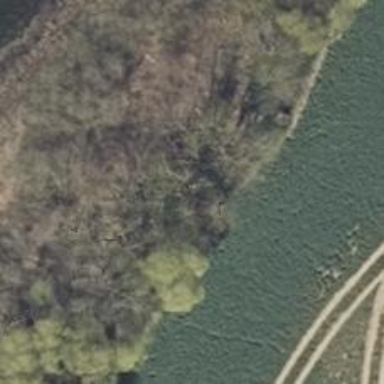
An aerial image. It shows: Row of trees in natural setting.